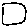
Label: square